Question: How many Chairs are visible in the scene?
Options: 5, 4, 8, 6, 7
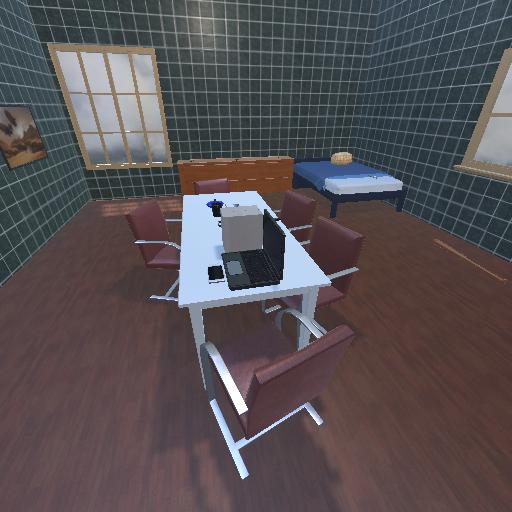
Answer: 5